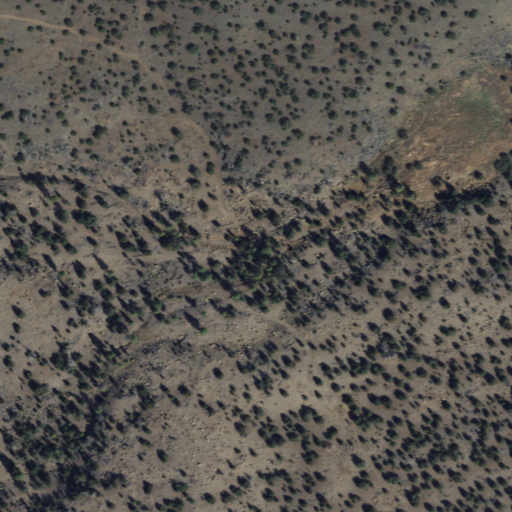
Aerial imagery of valley in Arizona named Reese Canyon containing evergreen forest and shrub